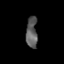
Tissue: skin
Cell type: Epithelial cells
Senescence score: 0.2234
Nuclear area (px): 343
Mean DAPI intensity: 92.496